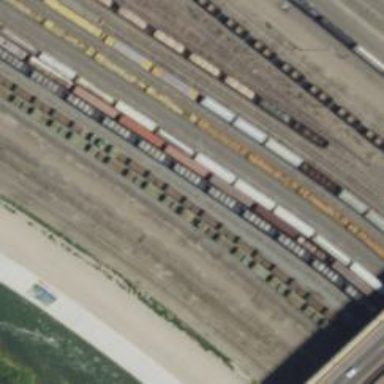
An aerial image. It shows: Railway siding with rails.